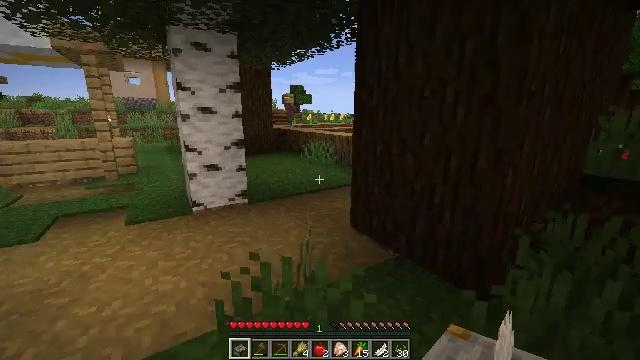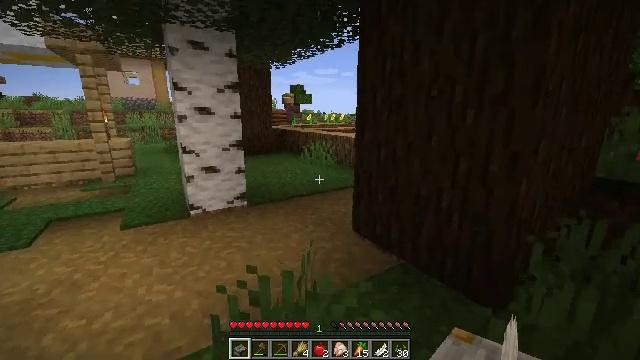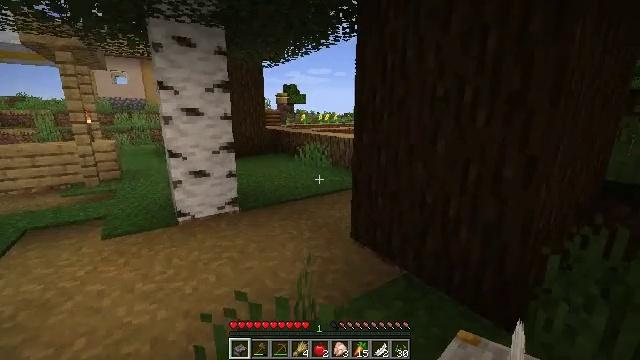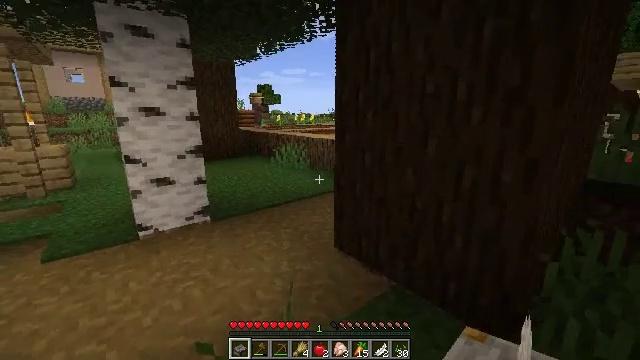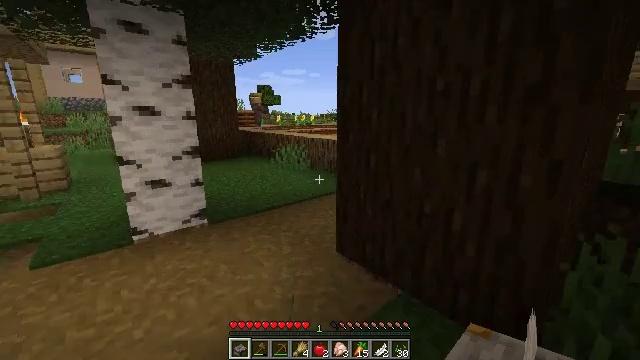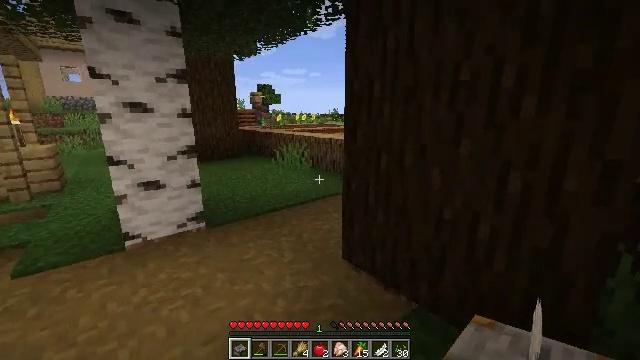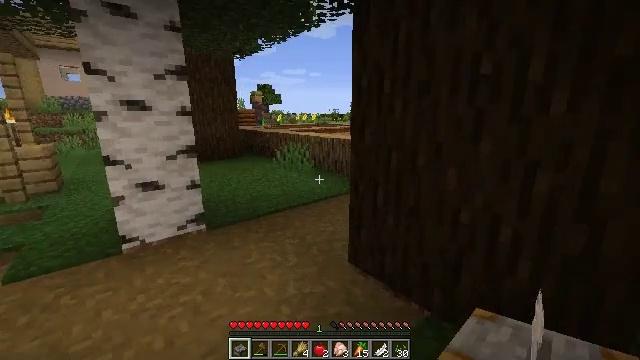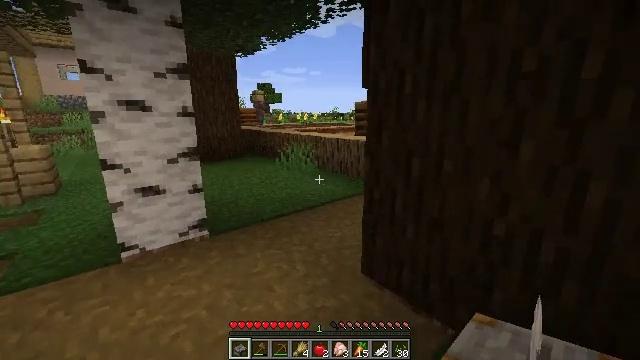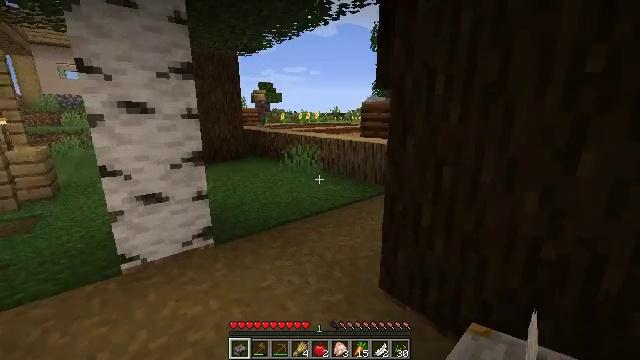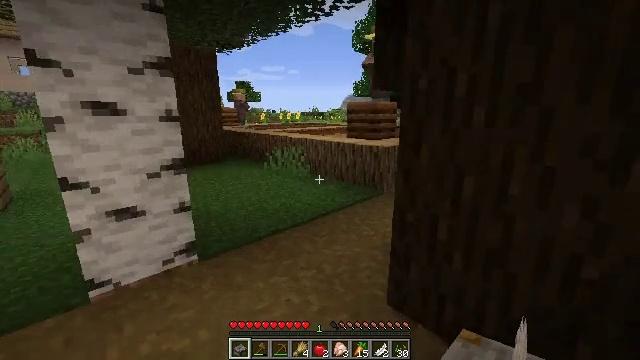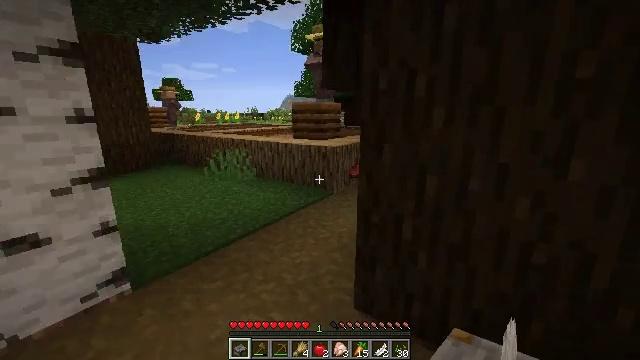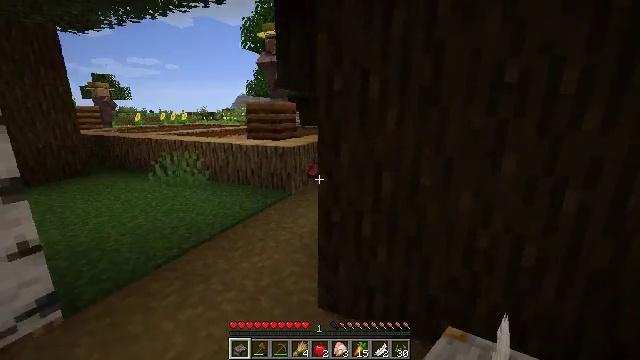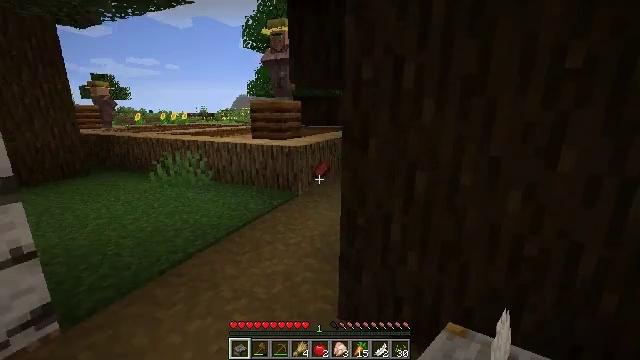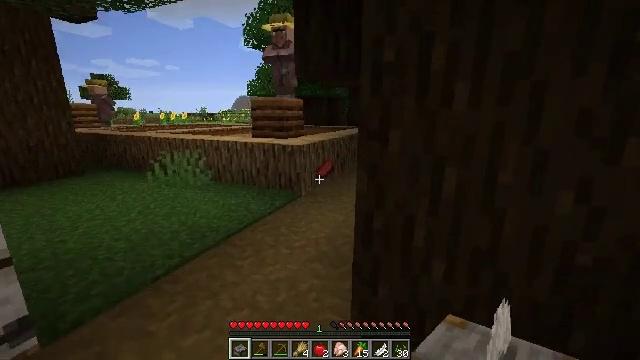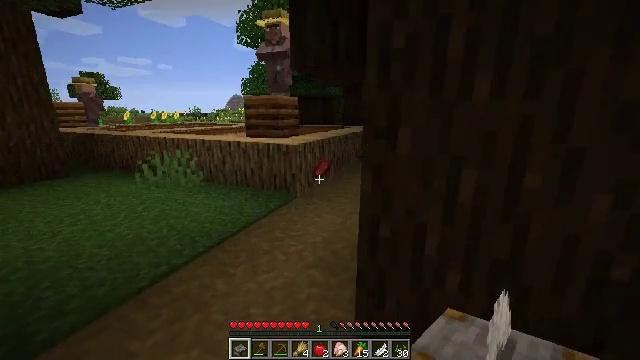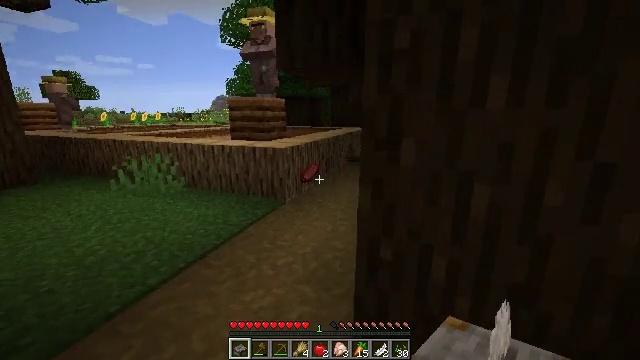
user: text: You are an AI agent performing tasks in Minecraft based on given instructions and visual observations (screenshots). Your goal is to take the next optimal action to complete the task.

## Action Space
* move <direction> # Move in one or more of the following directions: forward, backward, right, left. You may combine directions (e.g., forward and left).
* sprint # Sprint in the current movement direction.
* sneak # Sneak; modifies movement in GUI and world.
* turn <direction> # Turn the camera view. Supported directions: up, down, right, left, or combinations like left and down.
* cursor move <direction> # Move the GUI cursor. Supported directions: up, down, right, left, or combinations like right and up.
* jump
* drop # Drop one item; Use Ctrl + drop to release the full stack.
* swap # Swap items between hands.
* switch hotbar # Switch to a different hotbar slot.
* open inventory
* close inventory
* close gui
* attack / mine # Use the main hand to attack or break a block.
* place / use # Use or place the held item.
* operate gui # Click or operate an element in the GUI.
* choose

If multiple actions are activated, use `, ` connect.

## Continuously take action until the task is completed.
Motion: motion action
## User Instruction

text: Retrieve oak planks from the wooden block.
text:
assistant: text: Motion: move forward
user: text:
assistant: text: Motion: move forward, turn right
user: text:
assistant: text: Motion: move forward, turn right
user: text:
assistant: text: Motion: move forward
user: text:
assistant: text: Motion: move forward and move left
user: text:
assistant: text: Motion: move forward and move left
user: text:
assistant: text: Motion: move forward and move left
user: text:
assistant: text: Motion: move forward and move left
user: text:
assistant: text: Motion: move forward and move left, turn right
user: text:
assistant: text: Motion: move forward and move left, turn right
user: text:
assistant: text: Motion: move forward and move left, turn right
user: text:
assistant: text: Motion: move forward
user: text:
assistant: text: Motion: move forward
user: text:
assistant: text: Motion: move forward, turn right
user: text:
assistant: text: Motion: move forward, turn right
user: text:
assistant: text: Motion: move forward and move left, turn right
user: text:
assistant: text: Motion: move forward and move left, turn right
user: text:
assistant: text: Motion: move forward and move left
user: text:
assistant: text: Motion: move forward and move left, turn right
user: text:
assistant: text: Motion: move forward and move left, turn right
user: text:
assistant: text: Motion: move forward, turn right
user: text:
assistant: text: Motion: move forward
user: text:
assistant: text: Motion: move forward
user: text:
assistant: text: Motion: move forward
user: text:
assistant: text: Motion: move forward
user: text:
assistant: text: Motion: move forward, turn right
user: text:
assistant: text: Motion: move forward
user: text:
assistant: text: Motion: move forward
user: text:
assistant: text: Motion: move forward
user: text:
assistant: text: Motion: move forward